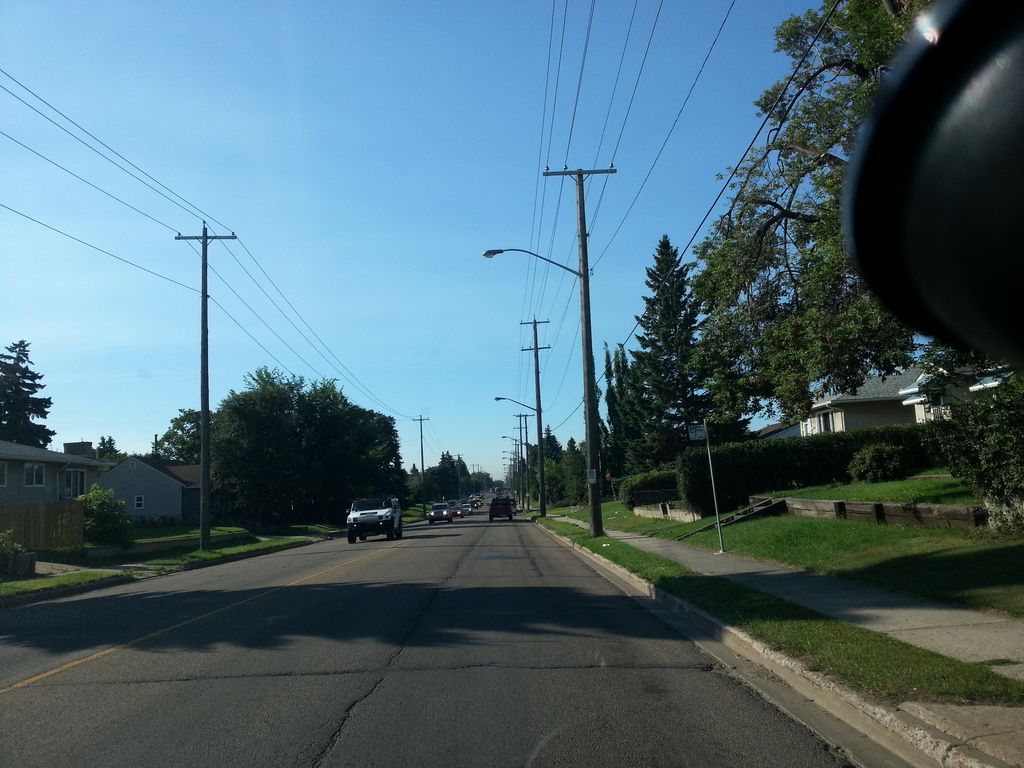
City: edmonton